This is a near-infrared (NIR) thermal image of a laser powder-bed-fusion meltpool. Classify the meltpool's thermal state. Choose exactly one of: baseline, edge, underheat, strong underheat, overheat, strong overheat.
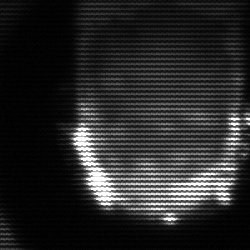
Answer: baseline